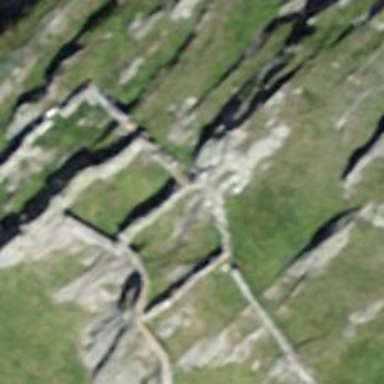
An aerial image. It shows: Dry stone wall barrier.